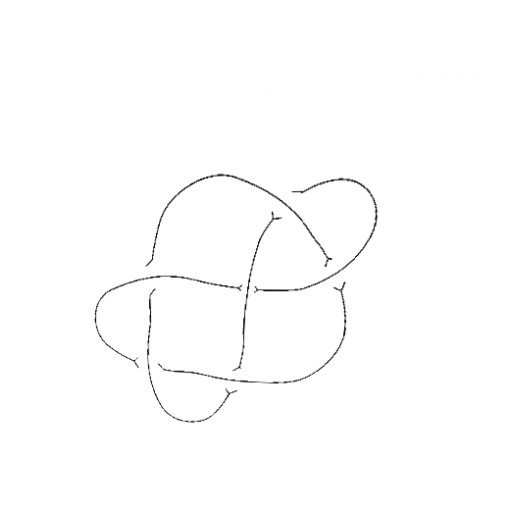
Crossing number: 6